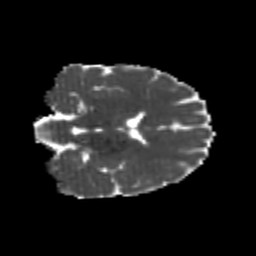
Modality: MD
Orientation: coronal
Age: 21
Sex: female
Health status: healthy
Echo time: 0.074 s